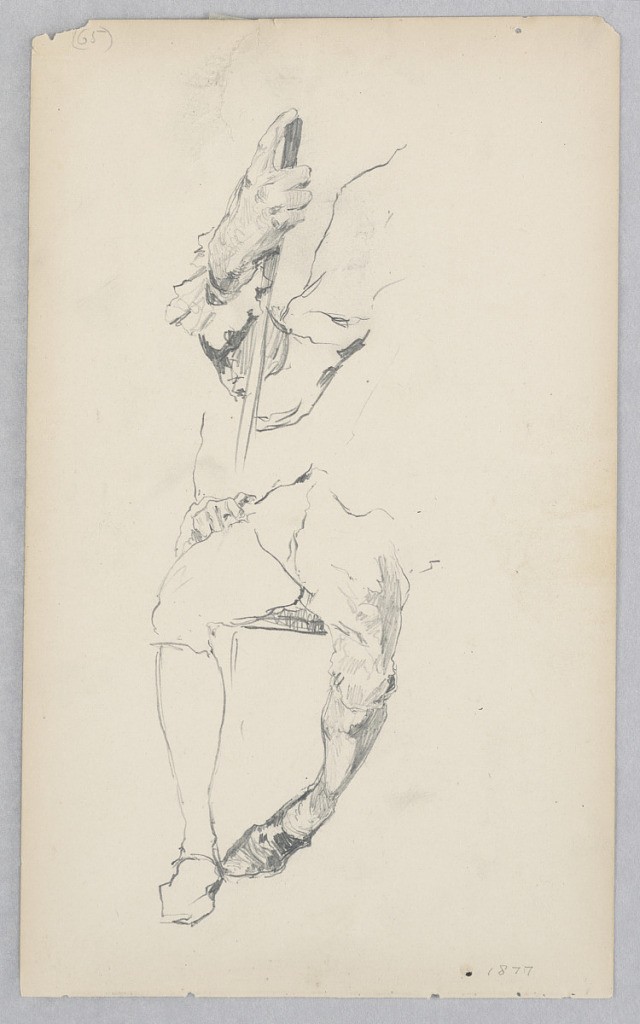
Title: Man
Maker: Robert Frederick Blum, American, 1857–1903
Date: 1876–1877
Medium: Graphite on wove paper
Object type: Drawing
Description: Sketch of a male figure dressed in a uniform, with long waistcoat, short pants.